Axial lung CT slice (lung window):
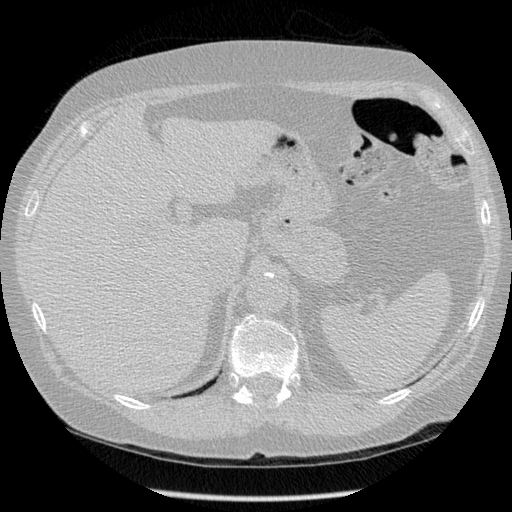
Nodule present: no